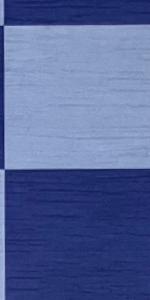
Label: Empty